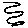
Label: zigzag